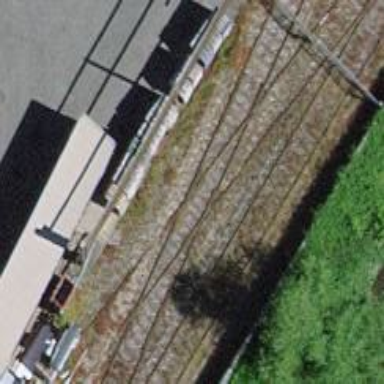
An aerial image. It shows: Railway crossing.